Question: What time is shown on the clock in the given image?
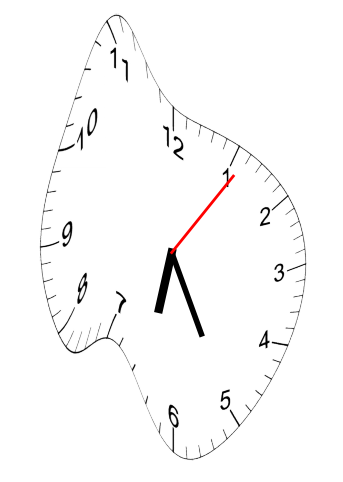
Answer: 06:25:06